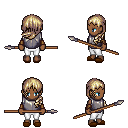
a pixel art fantasy rpg character, female body template, human, dark skin, steel chest armor, white pants, white blonde left-swept hairstyle, leather bracers, brown slippers, spear, four views (front, back, left, right), 2x2 character sprite sheet, small pixel art, hard edges, no anti-aliasing